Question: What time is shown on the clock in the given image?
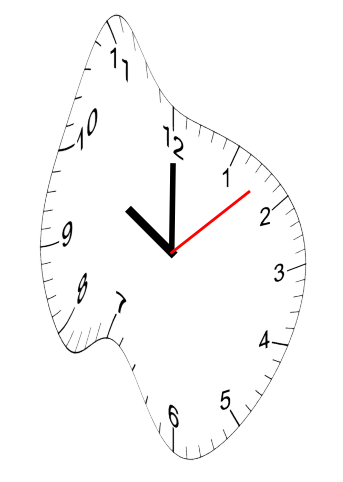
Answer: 10:00:08